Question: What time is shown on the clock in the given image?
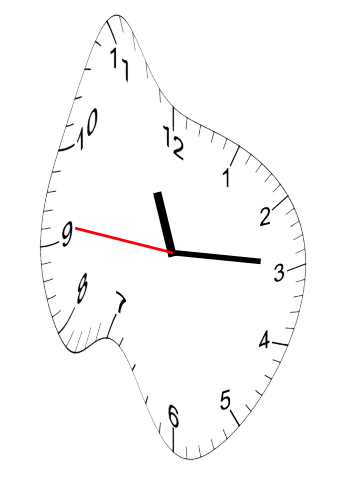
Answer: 11:14:46